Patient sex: M
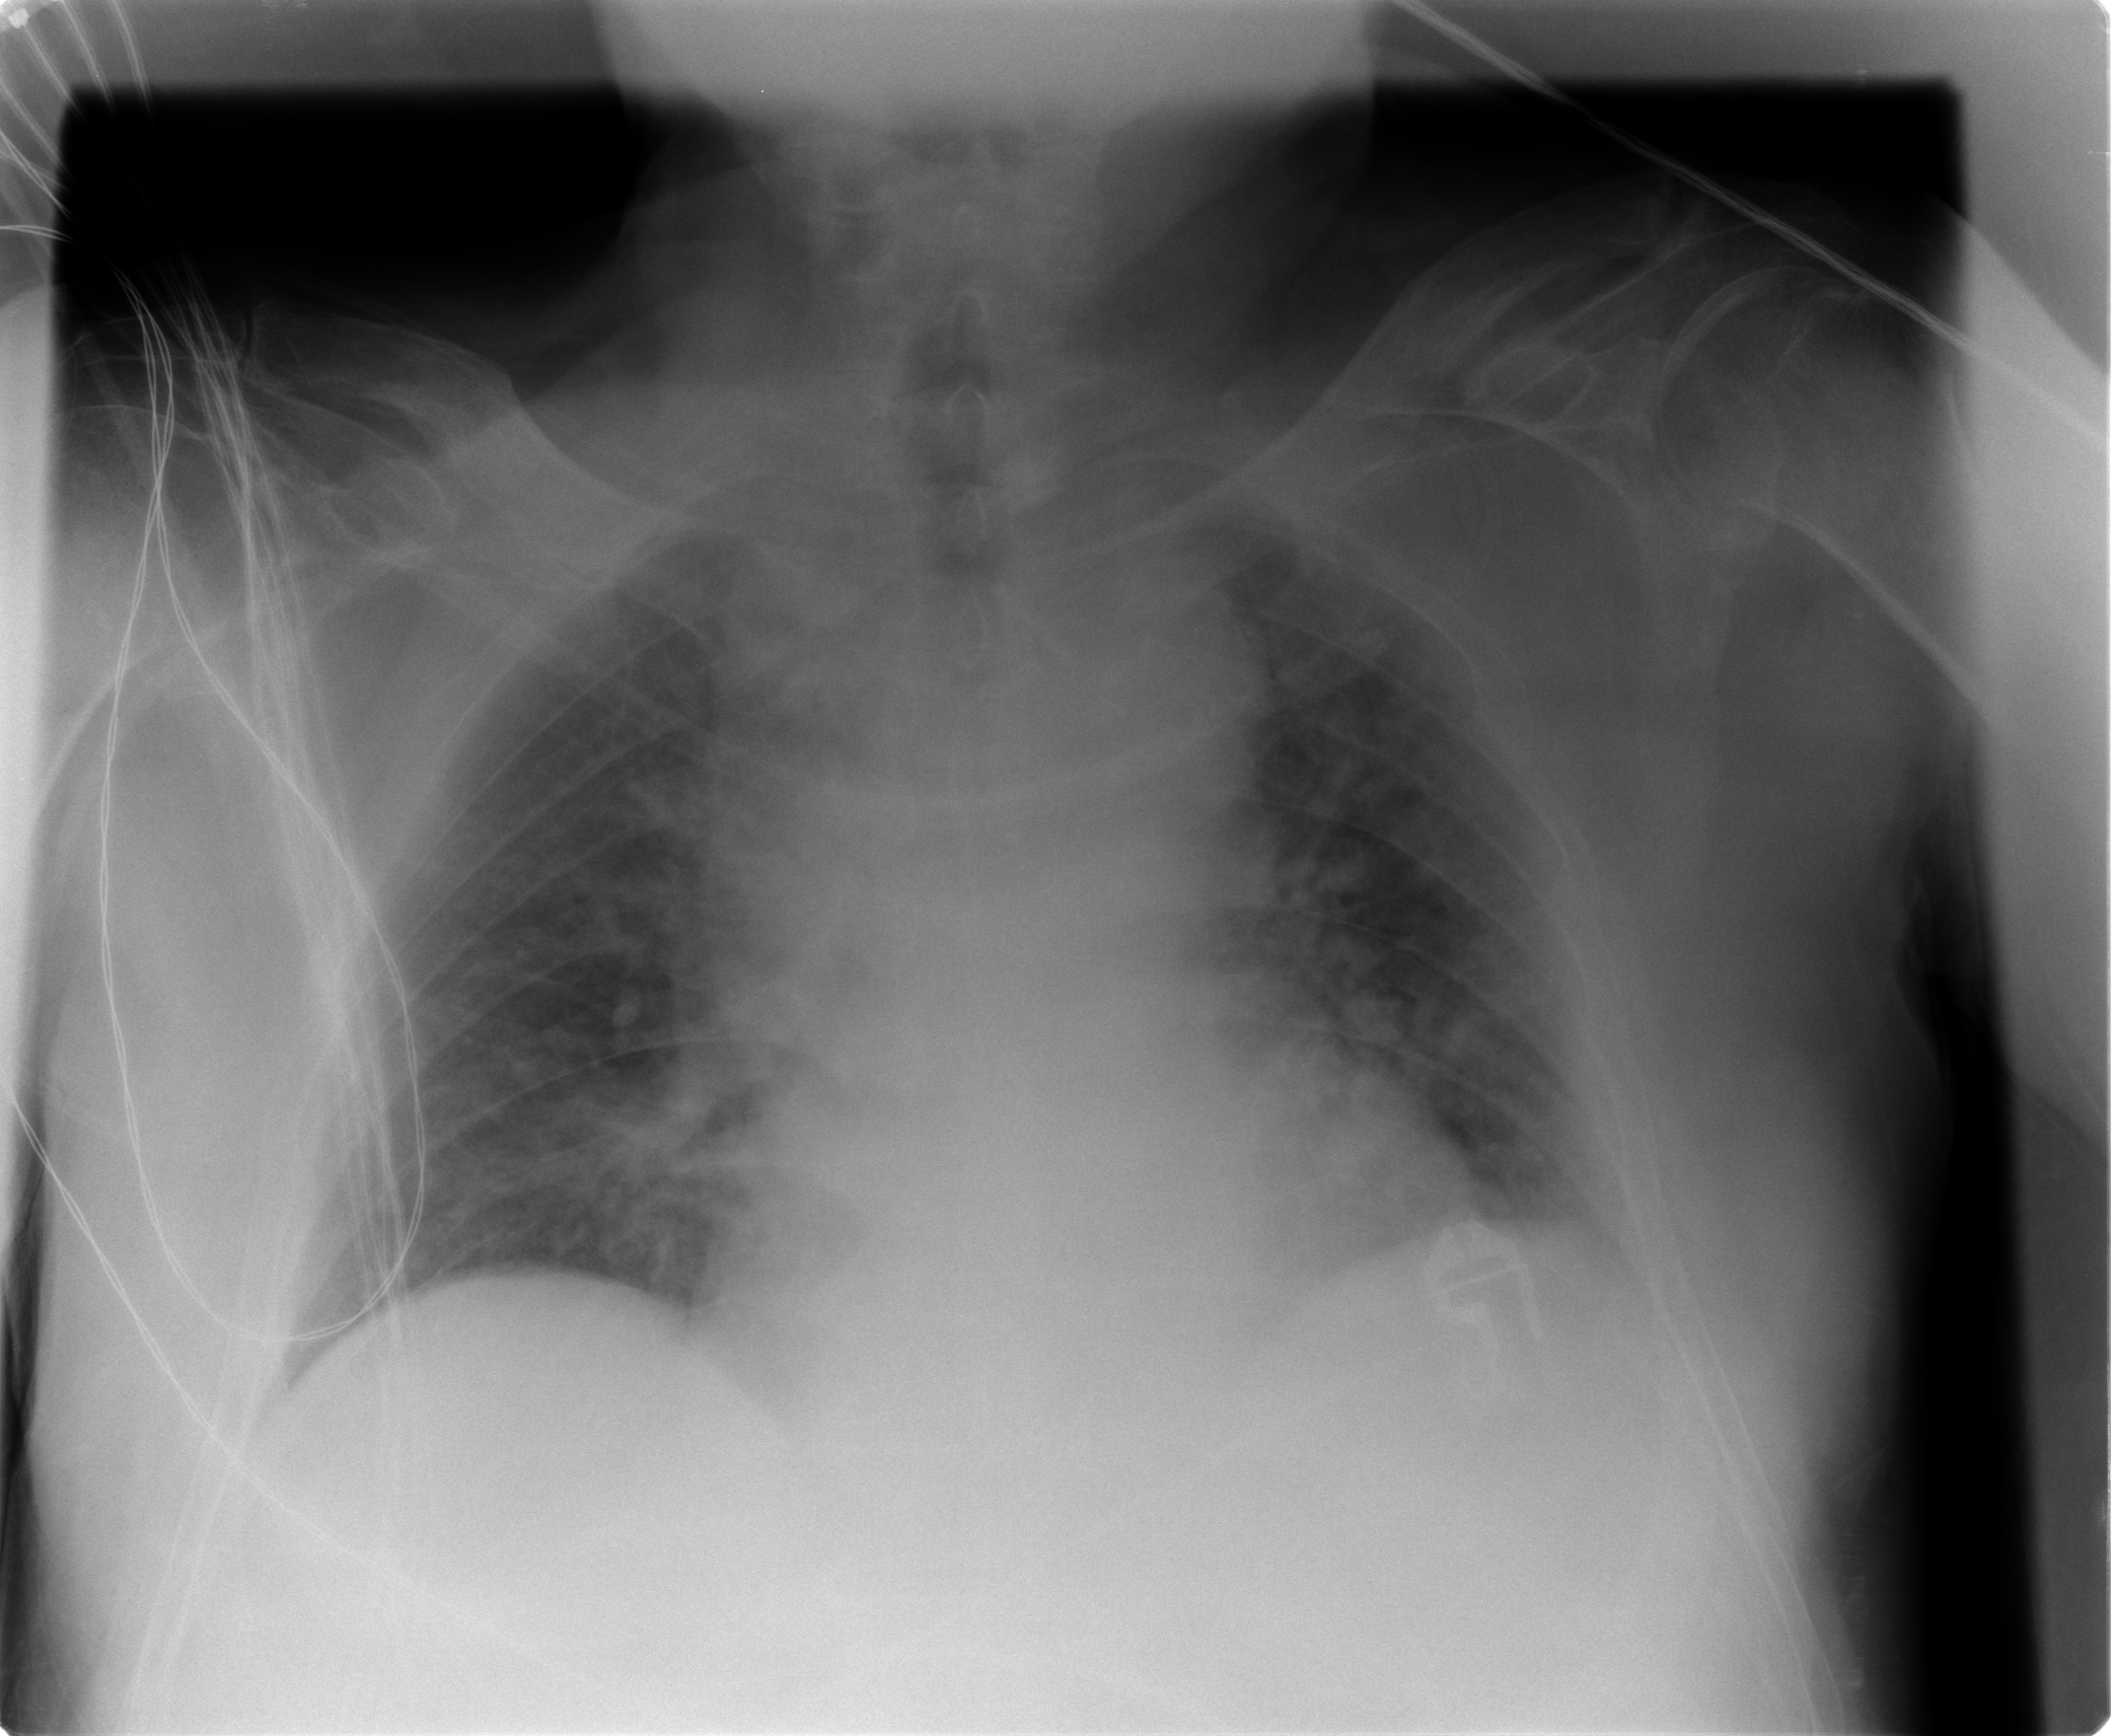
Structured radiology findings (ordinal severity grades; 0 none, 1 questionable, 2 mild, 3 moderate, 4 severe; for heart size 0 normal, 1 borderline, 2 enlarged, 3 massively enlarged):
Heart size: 2
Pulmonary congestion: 3
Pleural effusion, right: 0
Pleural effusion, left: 0
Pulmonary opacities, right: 0
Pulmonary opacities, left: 2
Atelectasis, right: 2
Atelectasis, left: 2